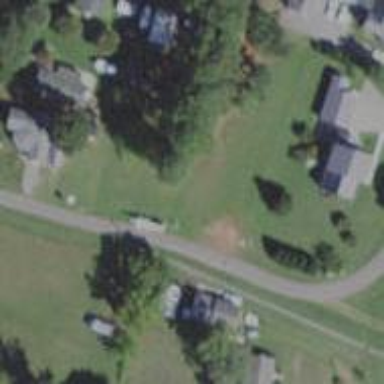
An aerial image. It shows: Residential road.